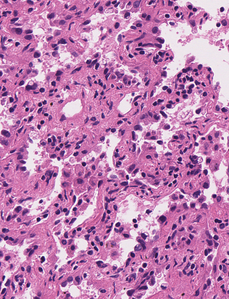
Tumor epithelial tissue: yes
Tumor-associated stroma tissue: yes
Normal tissue: no